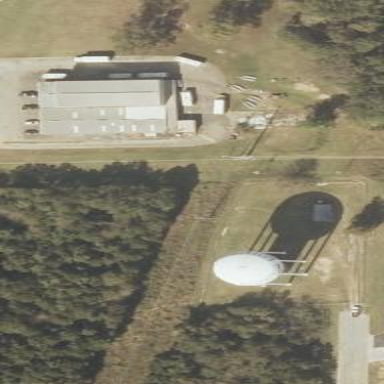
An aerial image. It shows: Water tower that is man-made.